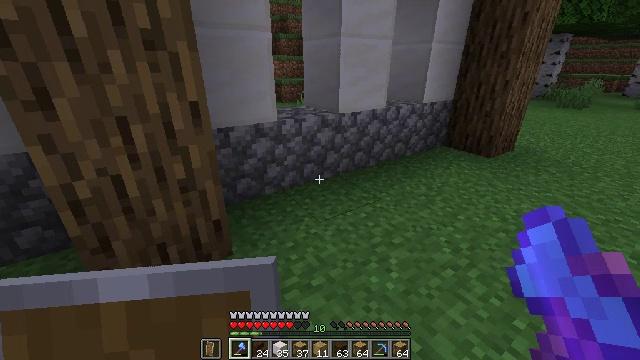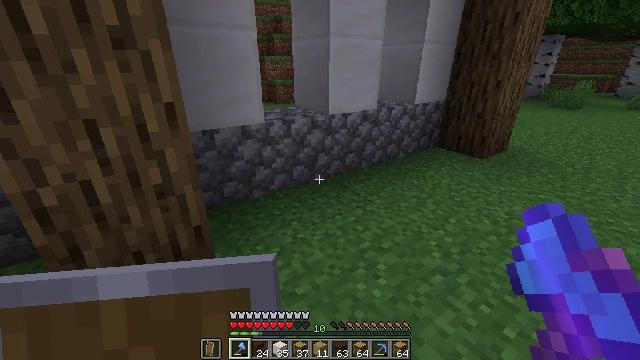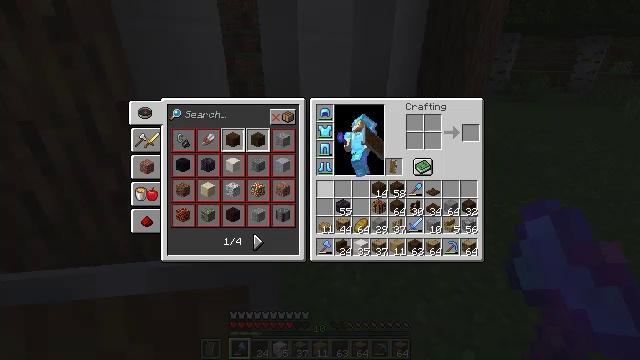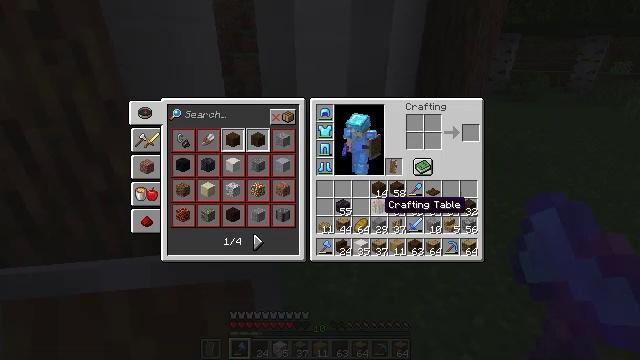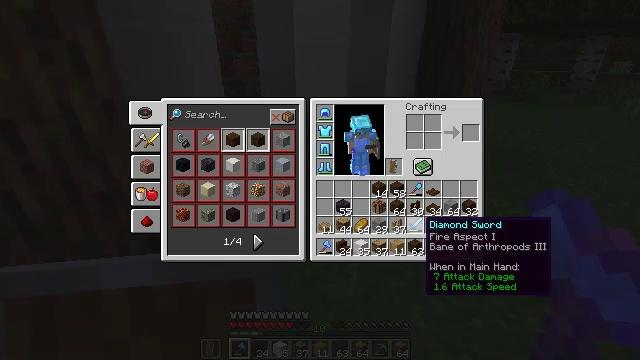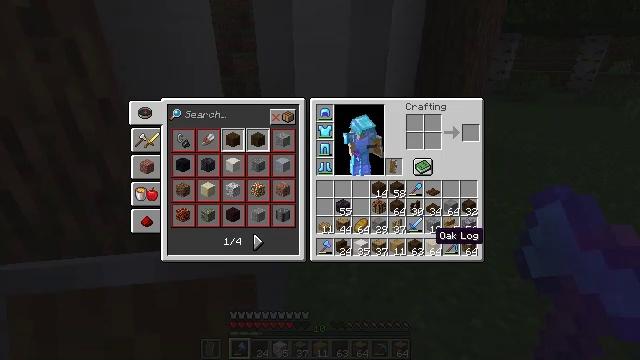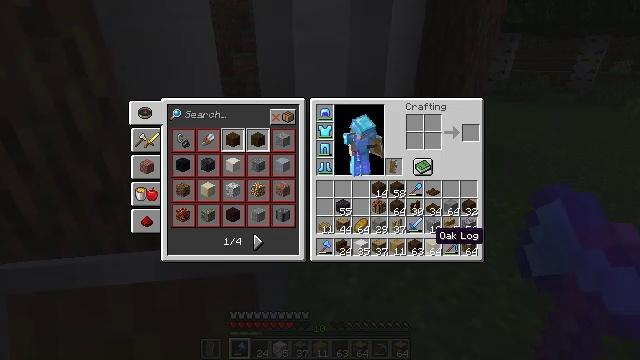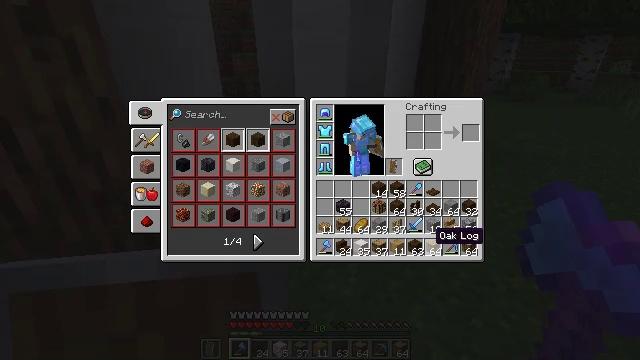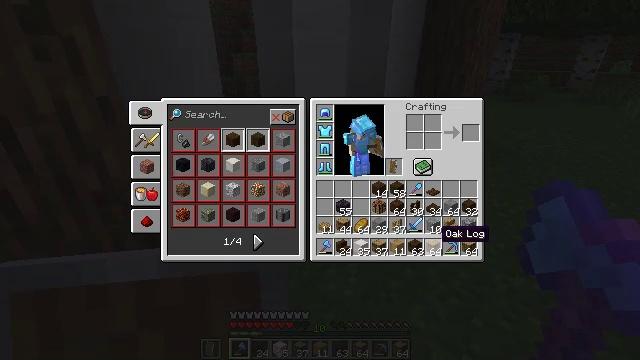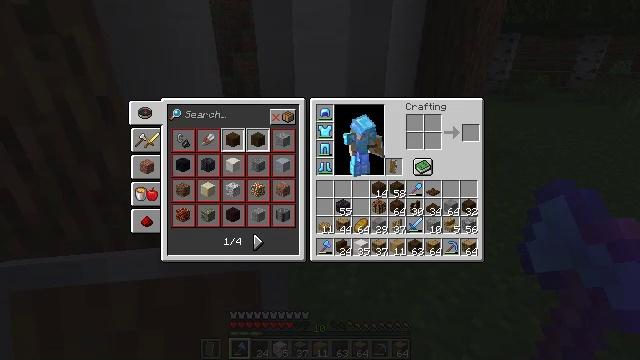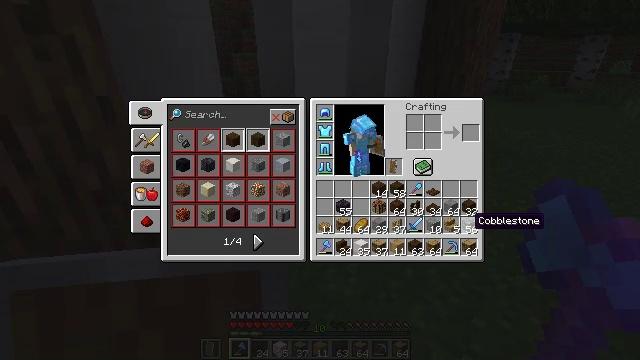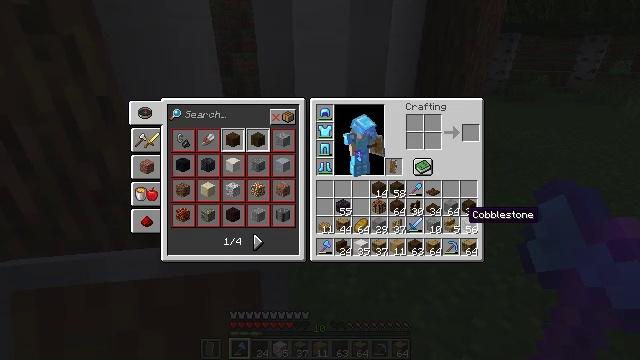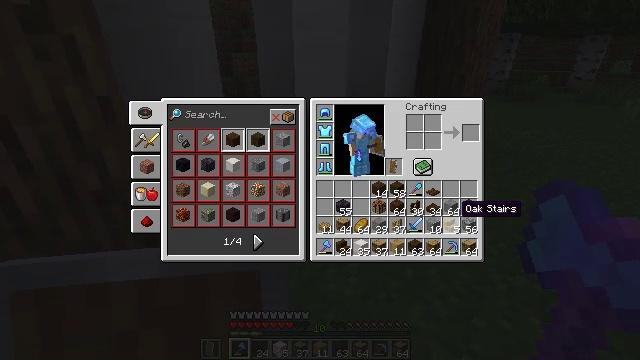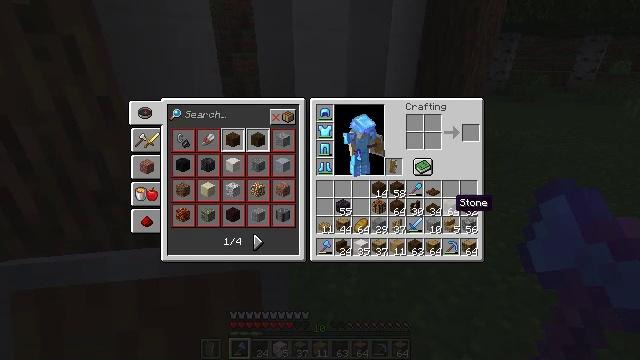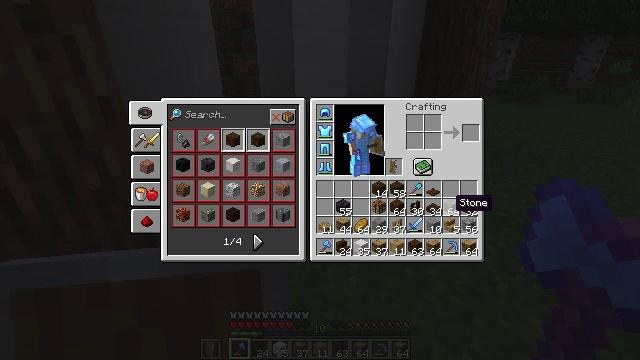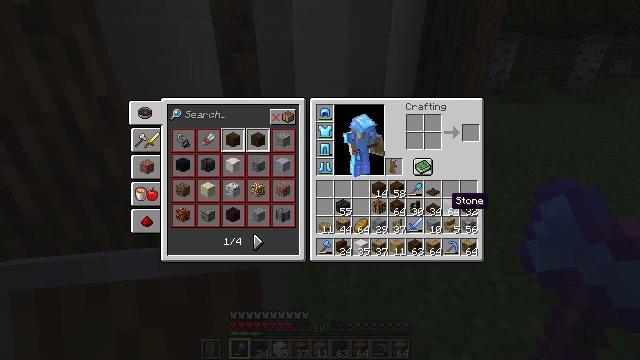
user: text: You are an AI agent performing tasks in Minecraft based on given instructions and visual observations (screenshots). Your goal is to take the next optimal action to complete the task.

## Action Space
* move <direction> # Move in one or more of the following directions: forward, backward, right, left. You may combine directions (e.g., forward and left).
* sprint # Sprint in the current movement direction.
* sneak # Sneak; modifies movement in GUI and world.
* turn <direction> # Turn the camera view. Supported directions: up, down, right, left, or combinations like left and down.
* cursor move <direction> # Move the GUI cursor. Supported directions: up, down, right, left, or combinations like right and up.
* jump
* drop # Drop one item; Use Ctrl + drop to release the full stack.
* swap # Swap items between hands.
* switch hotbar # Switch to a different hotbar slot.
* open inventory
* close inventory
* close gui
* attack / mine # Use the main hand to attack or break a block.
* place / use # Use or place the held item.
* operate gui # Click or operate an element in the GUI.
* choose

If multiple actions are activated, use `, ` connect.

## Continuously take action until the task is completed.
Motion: motion action
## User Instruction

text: Open the crafting table and craft a cobblestone wall.
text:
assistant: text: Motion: no_op
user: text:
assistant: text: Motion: turn right, open inventory
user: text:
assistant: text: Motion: sneak, cursor move right and down, open inventory
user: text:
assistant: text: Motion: sneak, cursor move right and down, open inventory
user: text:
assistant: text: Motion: sneak, cursor move right and down
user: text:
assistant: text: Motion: sneak
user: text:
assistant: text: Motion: sneak
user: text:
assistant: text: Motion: sneak
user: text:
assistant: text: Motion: sneak, cursor move right and up
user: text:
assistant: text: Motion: sneak
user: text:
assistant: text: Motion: sneak
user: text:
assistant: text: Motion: sneak
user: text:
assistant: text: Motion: sneak
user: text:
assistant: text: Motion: sneak
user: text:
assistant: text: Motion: sneak
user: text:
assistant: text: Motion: sneak, cursor move left
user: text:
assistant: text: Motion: sneak
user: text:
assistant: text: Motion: sneak, cursor move left
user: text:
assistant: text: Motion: sneak
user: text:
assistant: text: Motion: sneak
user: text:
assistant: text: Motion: sneak
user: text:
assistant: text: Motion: sneak, switch to hotbar 2
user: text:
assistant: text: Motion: sneak, switch to hotbar 2
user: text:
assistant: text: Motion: sneak, switch to hotbar 2
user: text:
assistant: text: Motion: sneak
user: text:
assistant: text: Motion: sneak
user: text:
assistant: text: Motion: no_op
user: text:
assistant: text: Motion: no_op
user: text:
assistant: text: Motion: no_op
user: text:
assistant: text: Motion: no_op